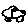
Label: car